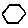
Label: hexagon